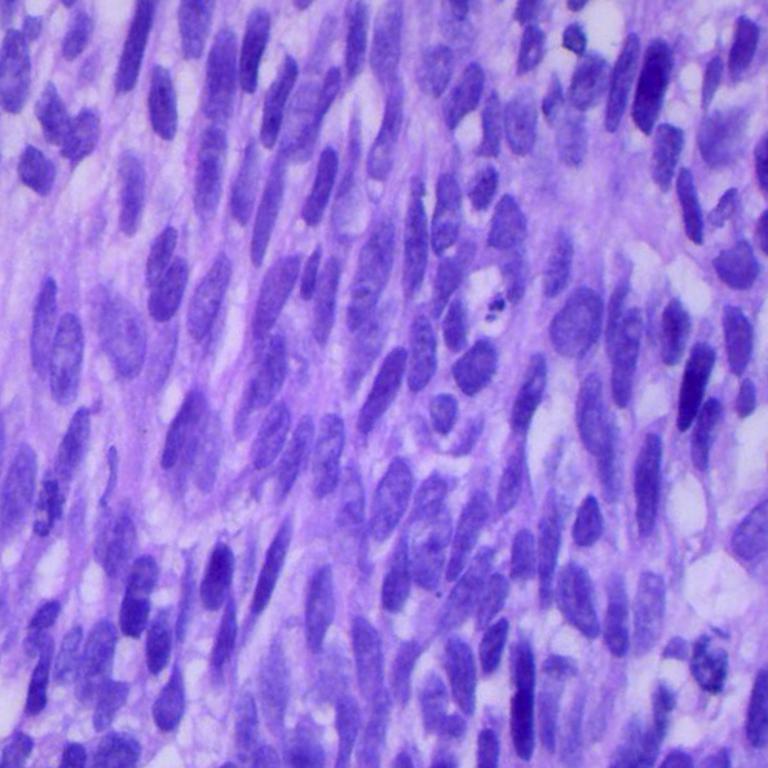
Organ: lung
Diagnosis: squamous carcinomas